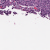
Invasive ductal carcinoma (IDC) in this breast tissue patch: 1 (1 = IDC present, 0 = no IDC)